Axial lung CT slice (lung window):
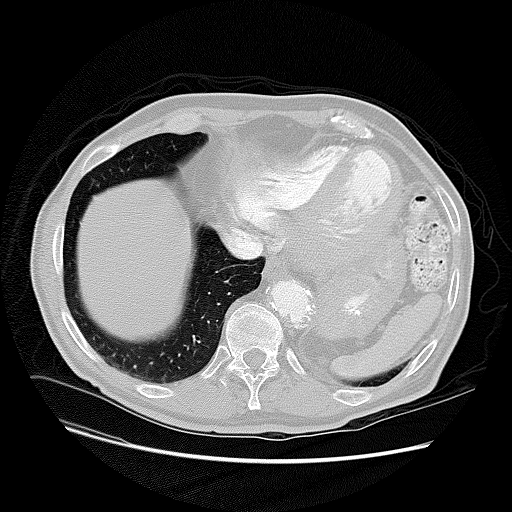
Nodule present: no